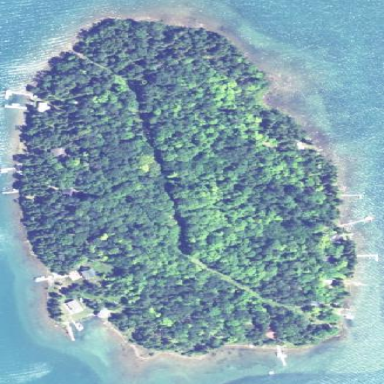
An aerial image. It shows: Islet.